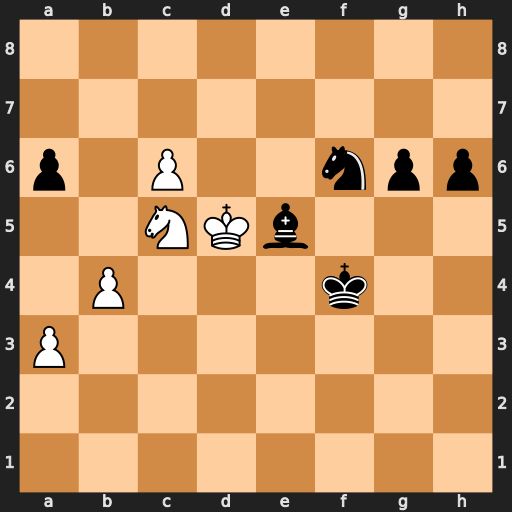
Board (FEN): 8/8/p1P2npp/2NKb3/1P3k2/P7/8/8
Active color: w
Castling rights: -
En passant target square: -
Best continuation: Ke6 g5 Nd3+ Ke4 Nxe5